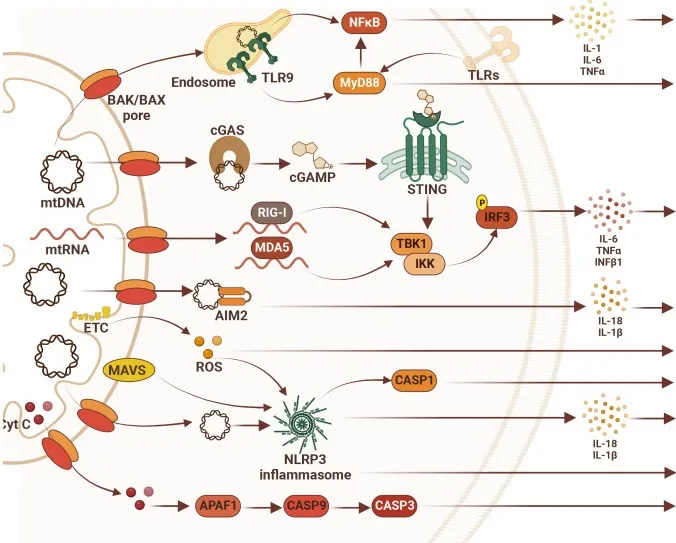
Mitochondrial damage-associated molecular patterns (DAMPs) disturb podocyte innate immunity pathways. Mitochondrial DAMPS such as mitochondrial DNA (mtDNA), mitochondrial RNA (mtRNA), cytochrome C (Cyt C), and reactive oxygen species (ROS) contribute to disturbance in podocyte homeostasis via activation of various DNA/RNA-sensing and inflammasome pathways leading to inflammation, immune system activation and different types of cell death including apoptosis, ferroptosis and pyroptosis. Therefore, targeting immune markers such as toll-like receptors (TLRs), tumor necrosis factor alpha (TNFalpha), NLR family pyrin domain containing 3 (NLRP3), retinoic acid-inducible gene I (RIG-I), melanoma differentiation-associated protein 5 (MDA5), mitochondrial antiviral-signaling protein (MAVS), absent in melanoma 2 (AIM2), stimulator of interferon gene (STING), and/or myeloid differentiation primary response 88 (MyD88) may represent future therapeutic approaches to treat FSGS. AIM2 - absent in melanoma 2; APAF1, apoptotic pepdidase activating factor 1; BAK, Bcl2 homologous antagonist/killer; BAX, Bcl2-associated X protein; CASP1, caspase 1; CASP3, caspase 3; CASP9, caspase 9; cGAS, cyclic GMP-AMP synthase; cGAMP, 2'3'-cyclic GMP-AMP; Cyt C, cytochrome c; ETC, electron transport chain; IL-1beta, interleukin 1beta; IL6, interleukin 6; IL-18, interleukin 18; IKK, IkB kinase; IRF3, interferon regulatory factor 3; MDA5, melanoma differentiation-associated protein 5; NF-kB, activation of nuclear factor kappaB; NLRP3, NLR family pyrin domain containing 3; RIG-I, retinoic acid-inducible gene I; ROS, reactive oxygen species; STING, stimulator of interferon gene; TBK1, TANK binding kinase 1; TLR9, toll-like receptor 9; TNFalpha, tumor necrosis factor alpha.
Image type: pathology (immunostaining)